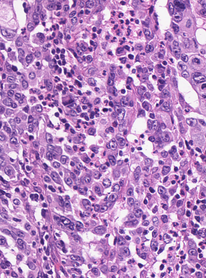
Tumor epithelial tissue: yes
Tumor-associated stroma tissue: no
Normal tissue: no